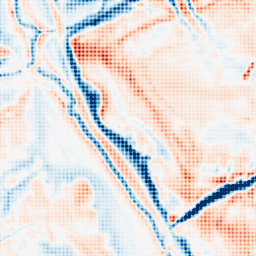
Category: multiscale
Decomposition family: dog_multiscale
Decomposition parameters: sigma_ratio: 1.4
n_scales: 6
base_sigma: 1
Upsampling method: sinc_blackman
Upsampling parameters: scale: 4
kernel_size: 4
Upsampling scale: 4